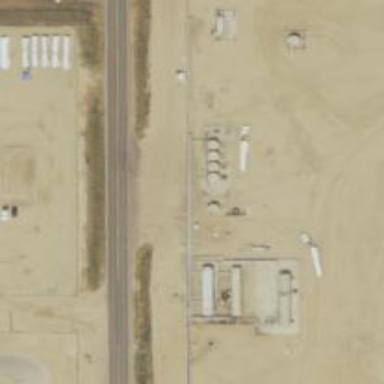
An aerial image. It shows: Storage tank with man-made structure.